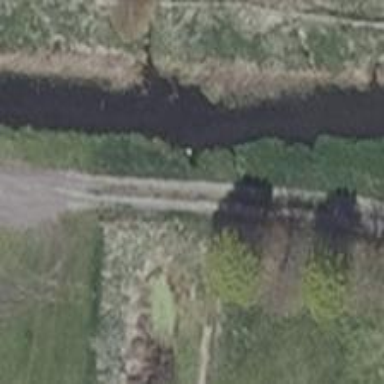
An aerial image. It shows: Culvert tunnel.